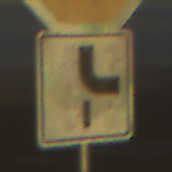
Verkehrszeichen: VerlaufVorfahrtsstrasse10
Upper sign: Stop
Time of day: SunriseSunset
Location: Outdoor (Nature)
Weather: PartlyCloudy
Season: Summer
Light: Natural